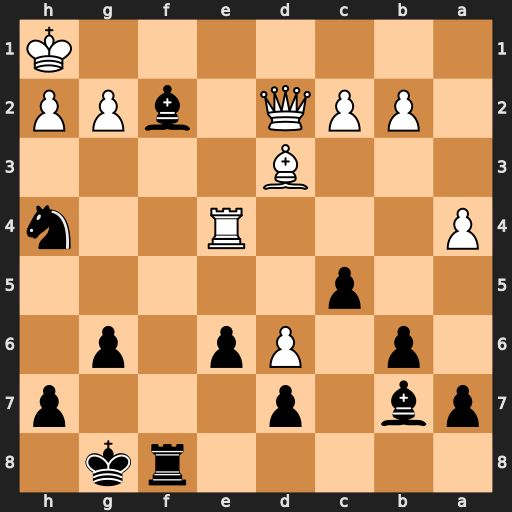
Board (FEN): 5rk1/pb1p3p/1p1Pp1p1/2p5/P3R2n/3B4/1PPQ1bPP/7K
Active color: b
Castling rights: -
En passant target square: -
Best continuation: c4 Rxh4 Bxh4